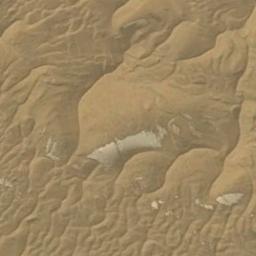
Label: desert